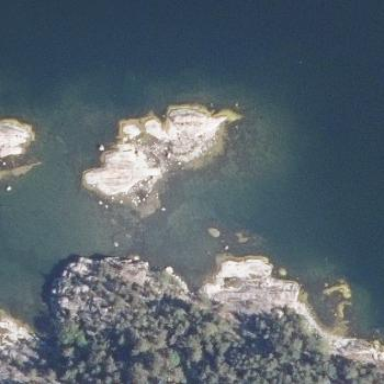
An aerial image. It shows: Islet located along the natural coastline.